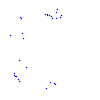
Particle: proton